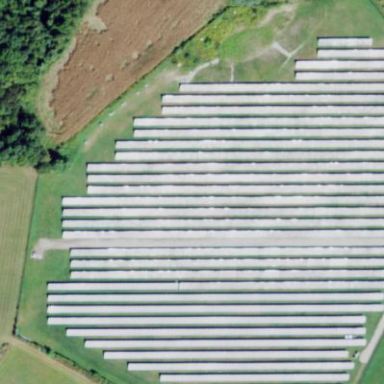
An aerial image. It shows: Solar power plant with photovoltaic solar panels surrounded by fence.